You are looking at the envelope spectrum of a bearing's vibration signal. The marked vertical lines are the theoretical fault frequencies for the outer race, inner race, rolling elements, and cage. Based on the visible evidence, which condition applies: normal, inner_race, outer_race, ball?
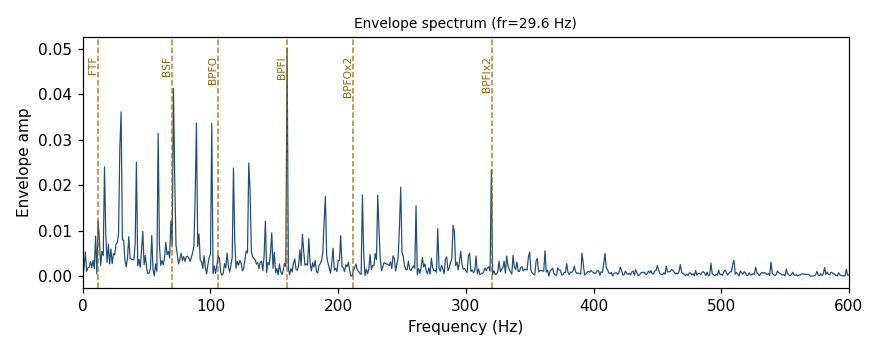
Answer: inner_race